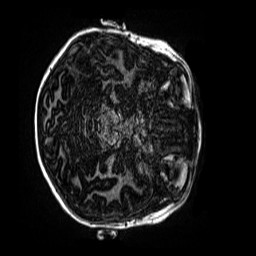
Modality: MP2RAGE
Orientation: axial
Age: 10
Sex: female
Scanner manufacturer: siemens
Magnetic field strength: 3 T
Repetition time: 4 s
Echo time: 0.00299 s